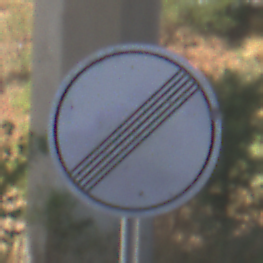
Verkehrszeichen: EndeSaemtlicherBegrenzungen
Umgebung: Roofed, Underpass
Tageszeit: Midday
Wetter: Clear
Licht: Natural
Jahreszeit: NotSpecified
Kontrast: LowContrast